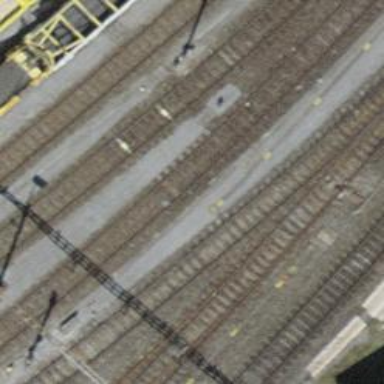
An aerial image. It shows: Single-track electrified railway yard with contact line electrification.